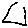
Label: triangle